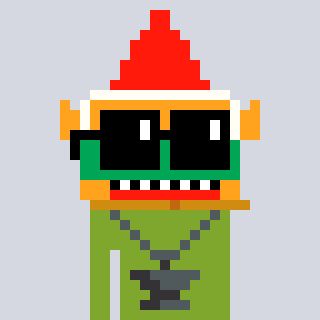
a pixel art character with square black sunglasses, a gnome-shaped head and a slimegreen-colored body on a cool background